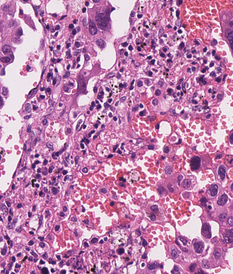
Tumor epithelial tissue: yes
Tumor-associated stroma tissue: yes
Normal tissue: no